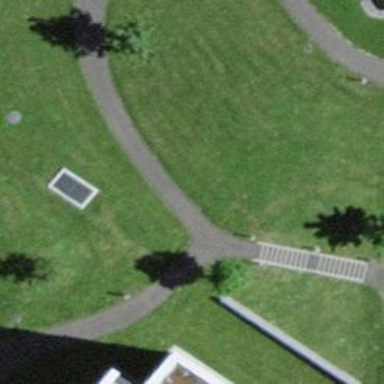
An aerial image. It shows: Road with steps.